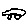
Label: car